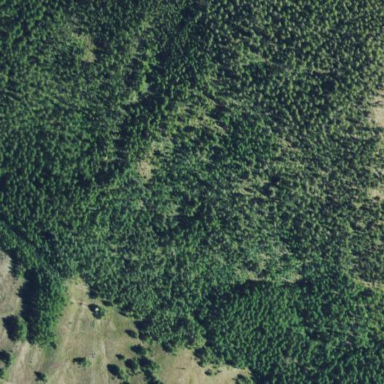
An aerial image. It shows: Forest with mix of leaf types.